Aerial crown-view tile of a tropical tree (Barro Colorado Island, Panama), acquired 20241014:
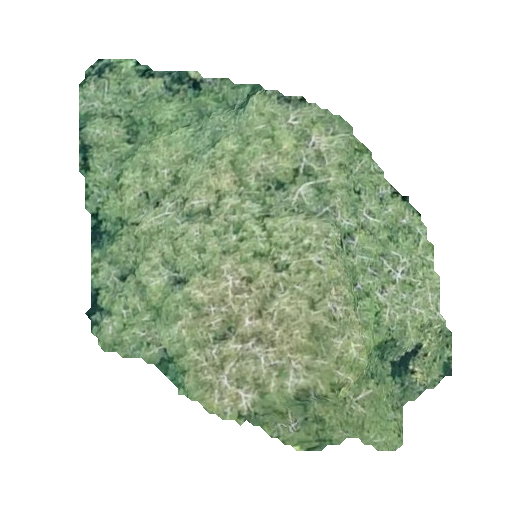
Species: Virola surinamensis
GBIF accepted scientific name: Virola surinamensis
Crown area: 163.674 m²